Field crop: tomato
Growth stage: 1
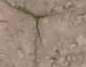
Species: cyperus